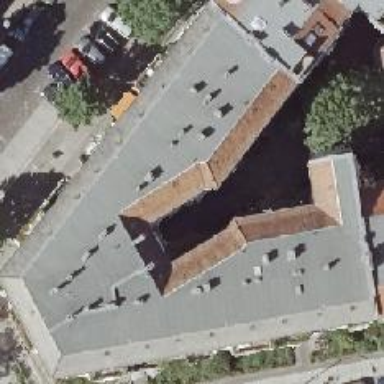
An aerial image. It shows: Residential building with double saltbox roof shape.